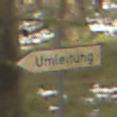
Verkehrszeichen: UmleitungswegweiserLinksweisend
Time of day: MorningAfternoon
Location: Outdoor (Nature)
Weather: Overcast
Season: Winter
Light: Natural